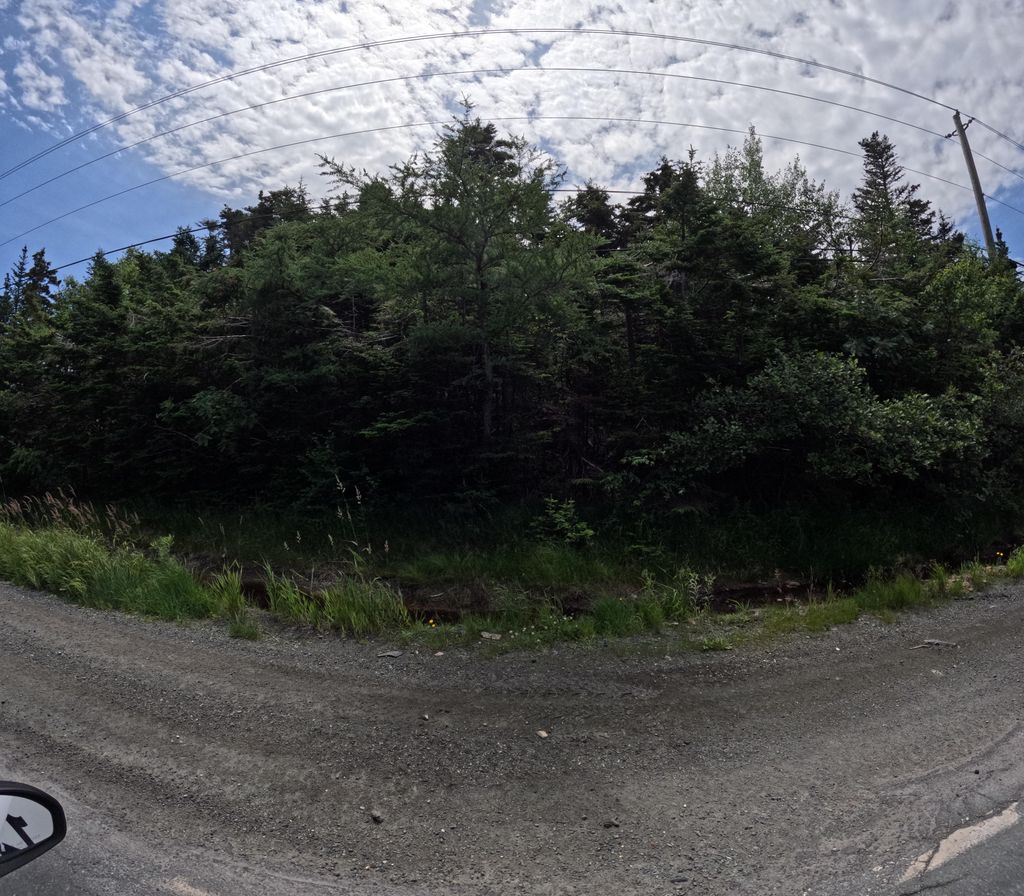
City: st_johns